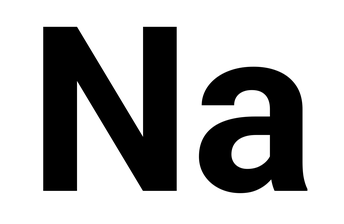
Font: Roboto_Bold